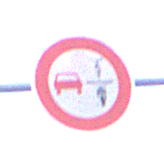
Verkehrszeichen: VerbotUeberholenEinspurigeFahrzeuge
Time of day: SunriseSunset
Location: Outdoor (Urban)
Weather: Clear
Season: NotSpecified
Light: Natural